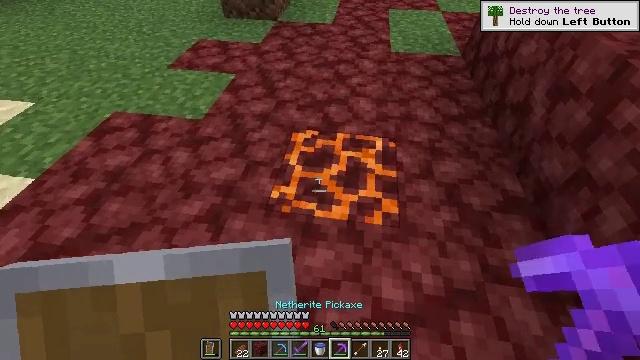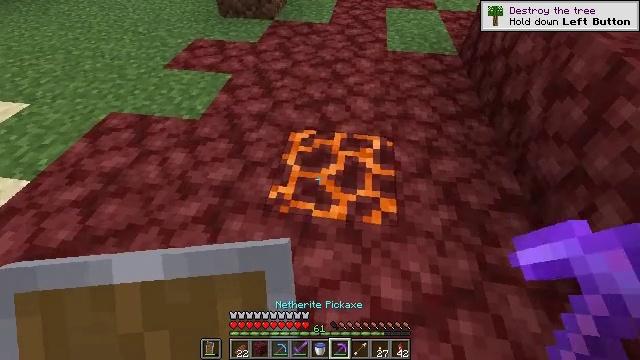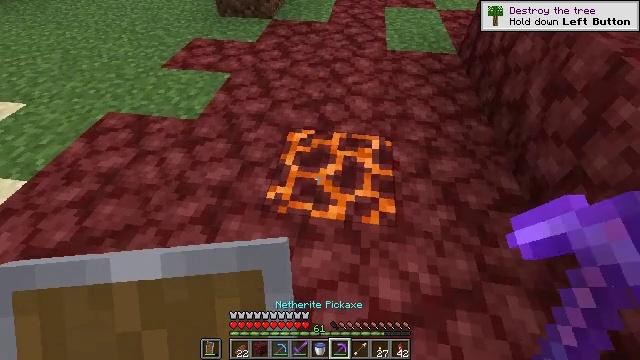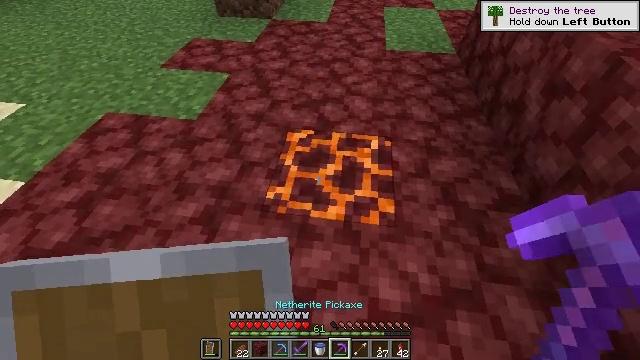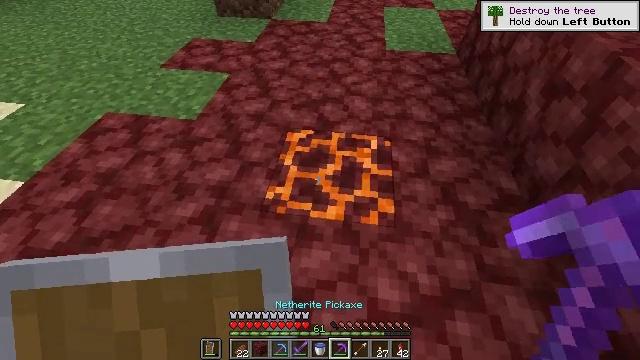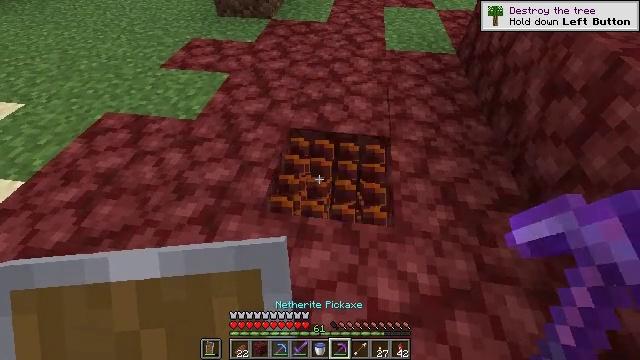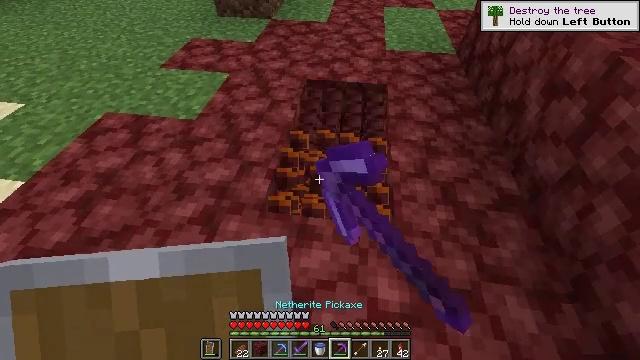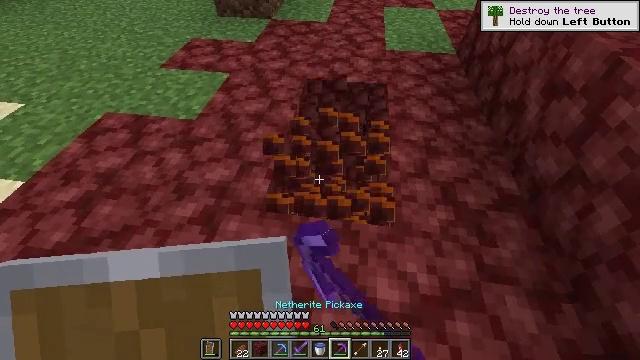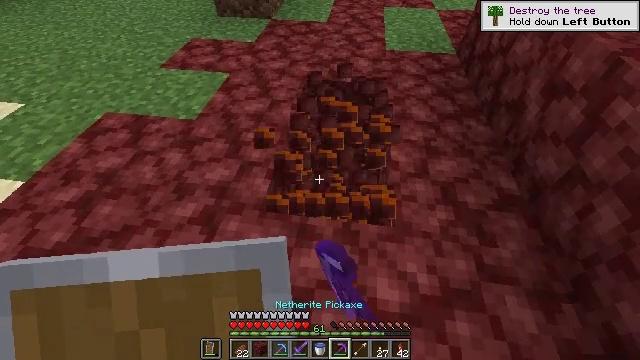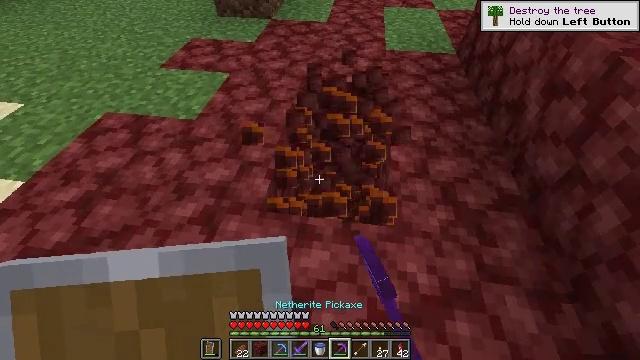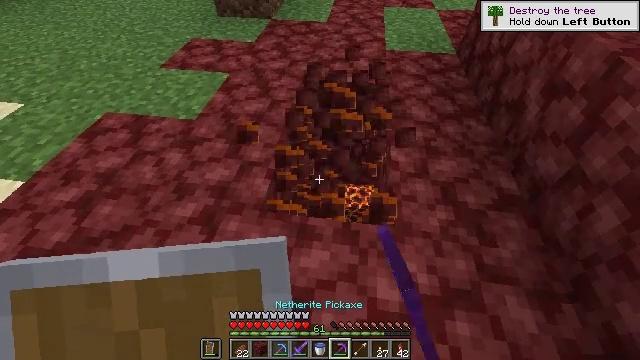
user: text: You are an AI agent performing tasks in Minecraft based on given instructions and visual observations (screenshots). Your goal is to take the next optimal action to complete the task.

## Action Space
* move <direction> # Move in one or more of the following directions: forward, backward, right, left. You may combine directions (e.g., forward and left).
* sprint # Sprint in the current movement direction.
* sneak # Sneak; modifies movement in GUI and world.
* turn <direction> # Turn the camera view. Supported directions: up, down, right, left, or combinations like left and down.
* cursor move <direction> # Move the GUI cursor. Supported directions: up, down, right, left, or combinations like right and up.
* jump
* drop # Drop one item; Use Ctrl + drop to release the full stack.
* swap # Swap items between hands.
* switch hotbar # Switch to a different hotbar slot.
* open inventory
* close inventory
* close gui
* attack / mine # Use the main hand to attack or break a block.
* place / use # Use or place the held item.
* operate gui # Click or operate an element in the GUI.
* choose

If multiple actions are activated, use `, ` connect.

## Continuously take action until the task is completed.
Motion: motion action
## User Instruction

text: Retrieve a magma block for building or traps.
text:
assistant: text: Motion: no_op
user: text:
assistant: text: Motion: no_op
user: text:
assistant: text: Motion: no_op
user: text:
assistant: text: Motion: no_op
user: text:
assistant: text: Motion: attack / mine
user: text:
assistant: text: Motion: attack / mine
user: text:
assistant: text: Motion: no_op
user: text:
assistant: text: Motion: no_op
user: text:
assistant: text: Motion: no_op
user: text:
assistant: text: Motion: no_op
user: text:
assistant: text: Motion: no_op